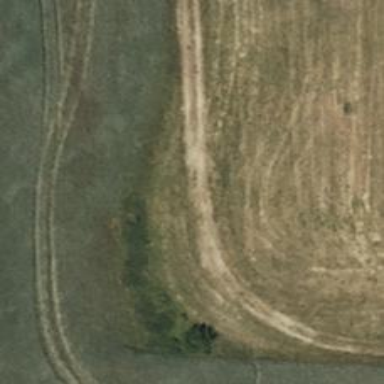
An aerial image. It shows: Grass track with grade5 track type.